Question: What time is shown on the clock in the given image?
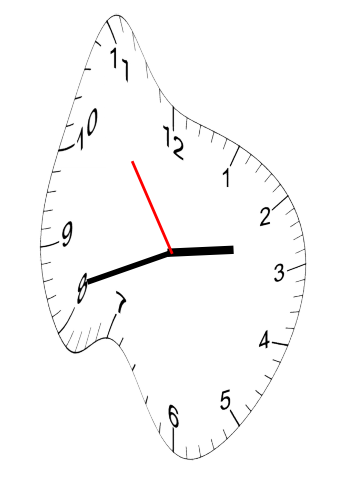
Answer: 02:41:54